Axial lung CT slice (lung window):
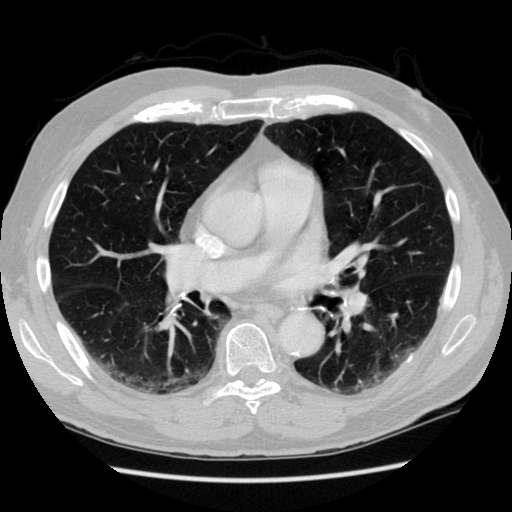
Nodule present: no